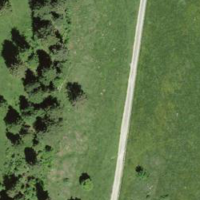
EUNIS habitat code: 24
Species observed at this site:
Cardamine heptaphylla